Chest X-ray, AP view. Patient: 46 years old, sex M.
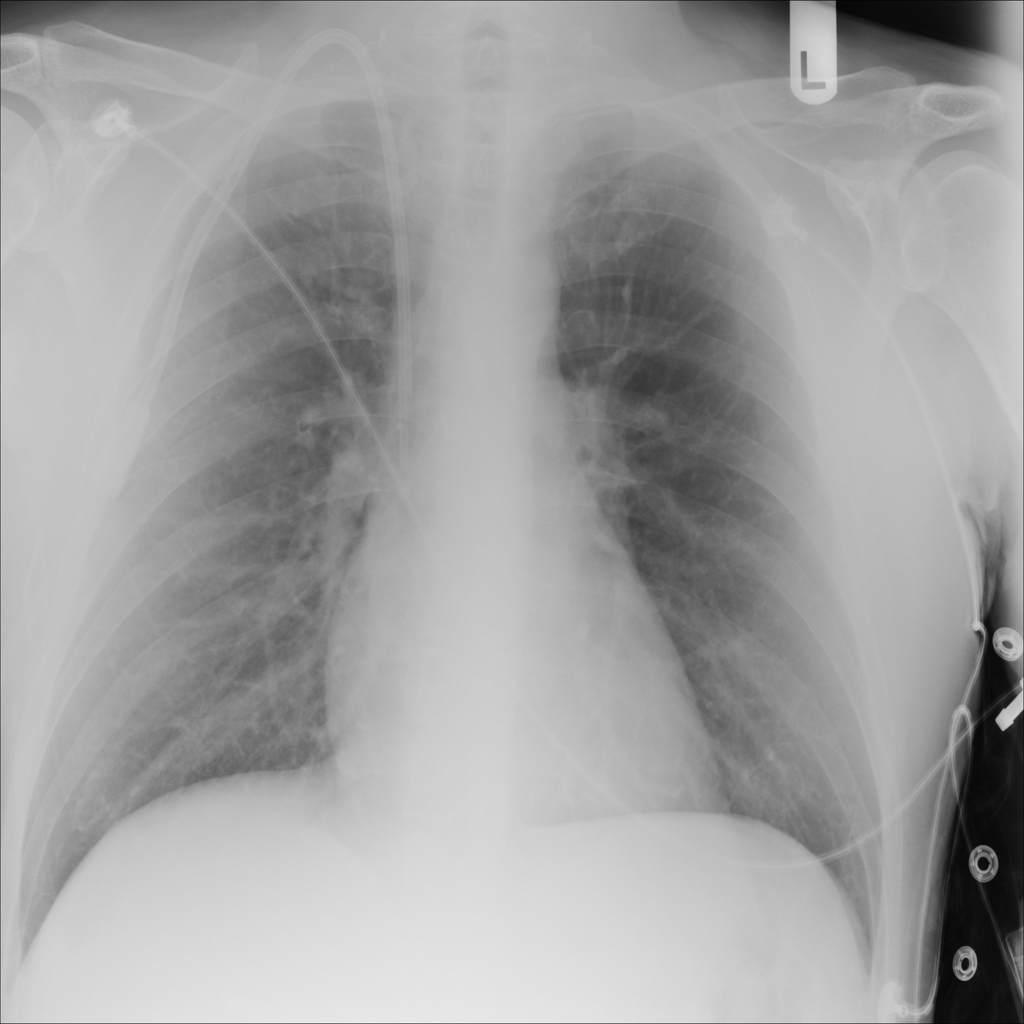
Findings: No Finding